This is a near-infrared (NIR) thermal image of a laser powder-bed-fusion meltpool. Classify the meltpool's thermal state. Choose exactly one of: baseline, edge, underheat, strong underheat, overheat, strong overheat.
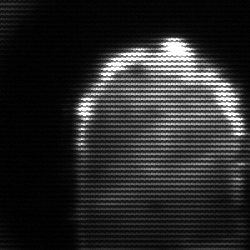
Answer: baseline